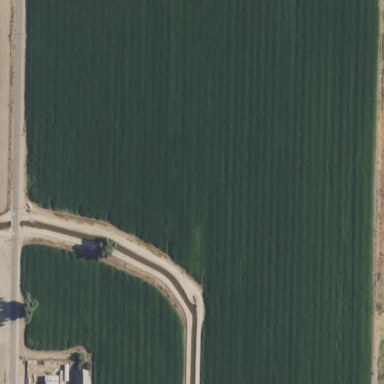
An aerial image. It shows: Farmland with fields for crop cultivation.